Question: Given:
(x1,y1) = (0,0)
(x2,y2) = (0,-10)
Using the angle to C,

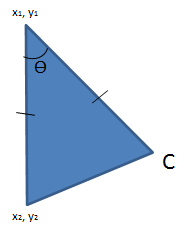
Answer: Let A be the point (x1,y1) and B be the point (x2,y2).
AC must have length 10 since it is isosceles.
Let X the point on AB which a perpendicular line passes through C. AXC is a right angled triangle with hypotenuse AC. C has co-ordinates '(-length(AX),length(XC))'.
'''
length(AX) = length(AC)*cos(theta) = 10*cos(theta)
length(XC) = length(AC)*sin(theta) = 10*sin(theta)
'''
Therefore C has co-ordinates: '(-10*cos(theta),10*sin(theta))'